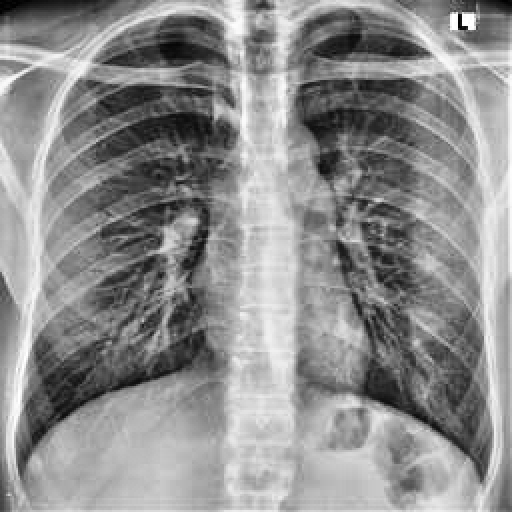
Finding: NORMAL